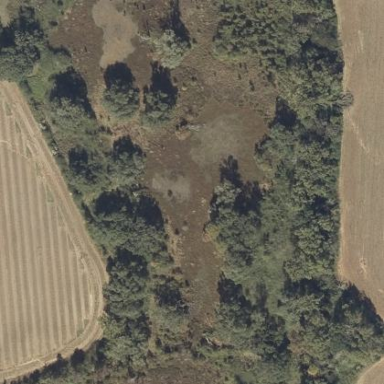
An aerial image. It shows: Wetland area characterized by wet meadow.